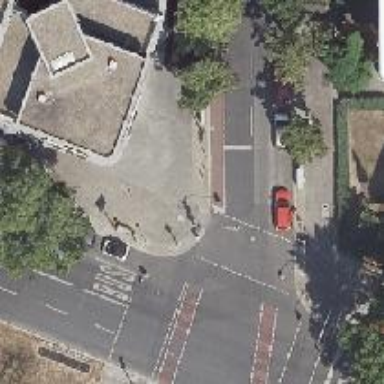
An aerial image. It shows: Footway with traffic signals at crossing.